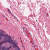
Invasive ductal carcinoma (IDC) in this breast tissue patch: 0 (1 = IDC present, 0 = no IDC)